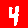
Digit: 4